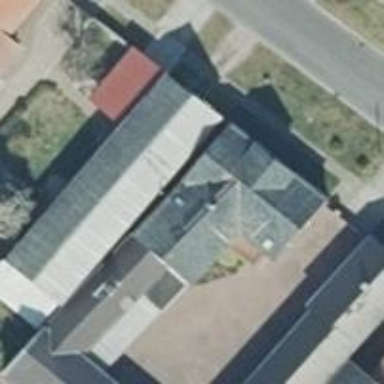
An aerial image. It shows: Gray barn with gabled roof made of eternit material.